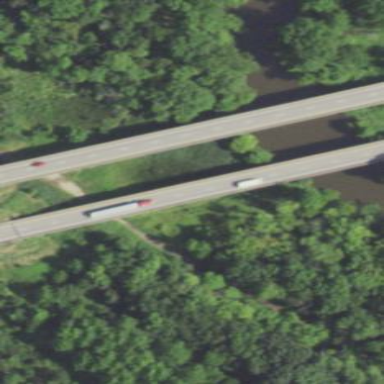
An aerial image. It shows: Man-made bridge.